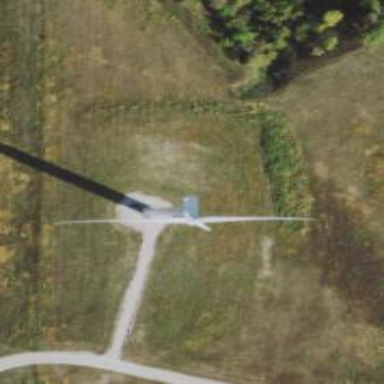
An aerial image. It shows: Wind generator powered by wind. The generator type is horizontal axis and it uses wind turbines.